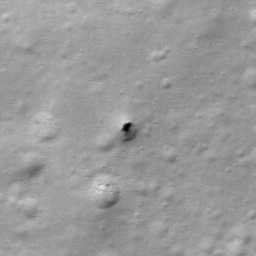
Pit: Stevinus 23
Host crater: Stevinus
Host type: impact_melt
Lunar coordinates: latitude -32.964, longitude 54.025